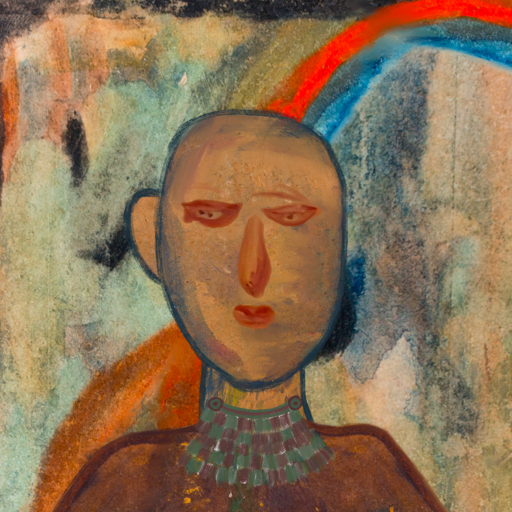
Background: Childish, Head And Neck Front: In_The_Sun, Face Front: Pious_Lady, Bust: Comrade, Hair Front: Blank, Head Accessory: Blank, Second Necklace: After_Raid, Necklace: Blank, Baby: Blank